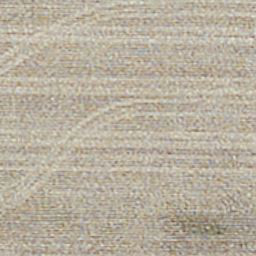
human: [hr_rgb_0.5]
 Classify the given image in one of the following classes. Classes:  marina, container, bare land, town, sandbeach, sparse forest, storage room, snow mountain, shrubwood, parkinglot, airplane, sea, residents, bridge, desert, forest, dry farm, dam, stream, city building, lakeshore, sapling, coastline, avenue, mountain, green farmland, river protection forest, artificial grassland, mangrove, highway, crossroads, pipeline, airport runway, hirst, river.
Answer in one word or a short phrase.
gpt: dry farm